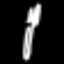
Label: fork